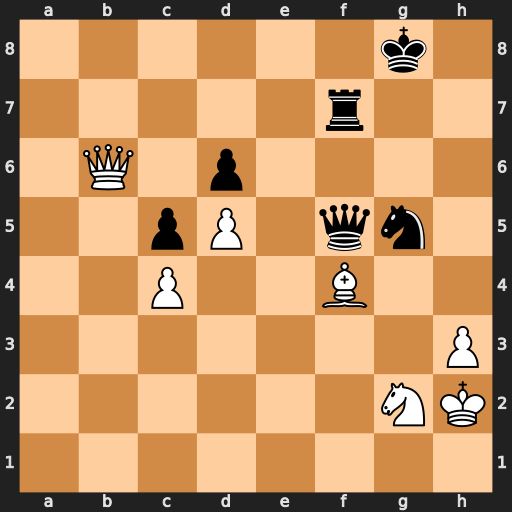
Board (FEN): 6k1/5r2/1Q1p4/2pP1qn1/2P2B2/7P/6NK/8
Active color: w
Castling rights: -
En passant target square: -
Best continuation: Qd8+ Kh7 Qxg5 Qxg5 Bxg5